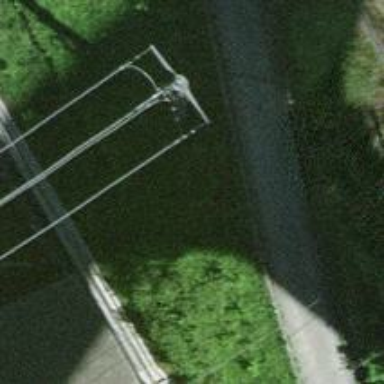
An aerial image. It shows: Concrete power pole.